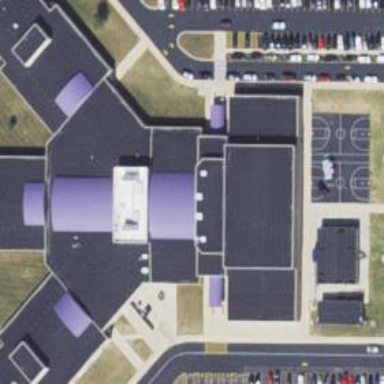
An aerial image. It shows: Public school building.